Chest X-ray:
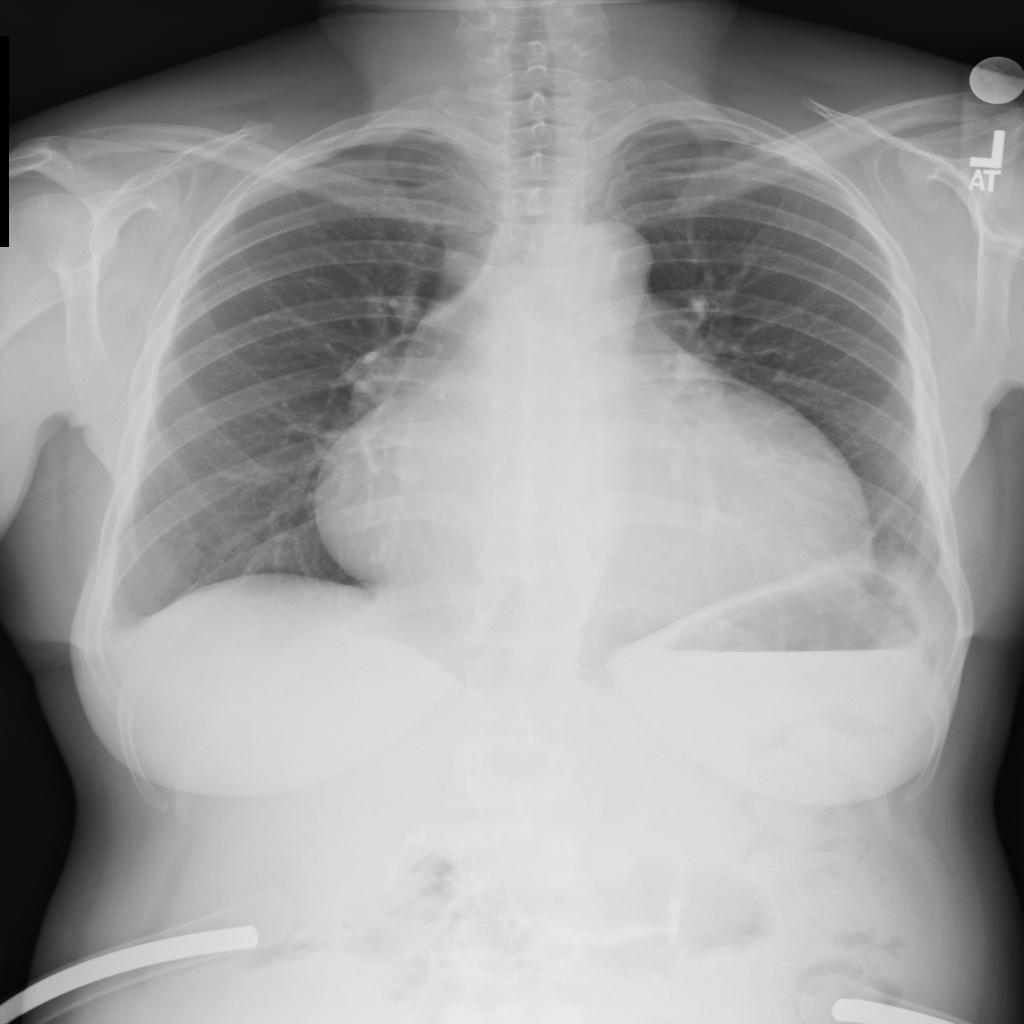
Findings: Cardiomegaly, Pleural Thickening
No abnormal finding: no